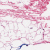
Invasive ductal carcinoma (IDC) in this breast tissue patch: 0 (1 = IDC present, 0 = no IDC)